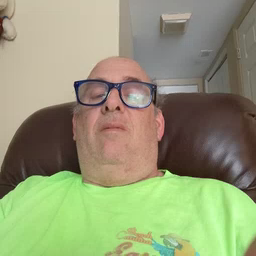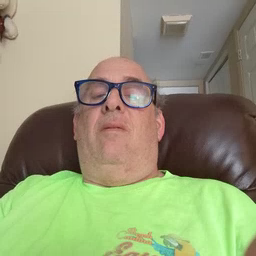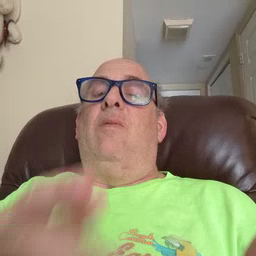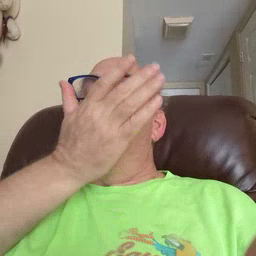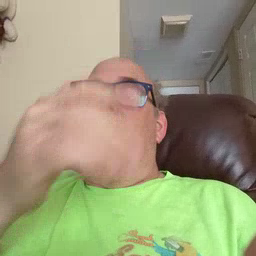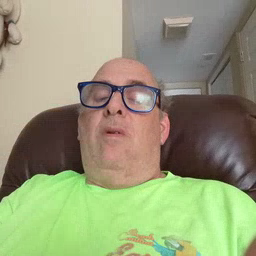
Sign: grass